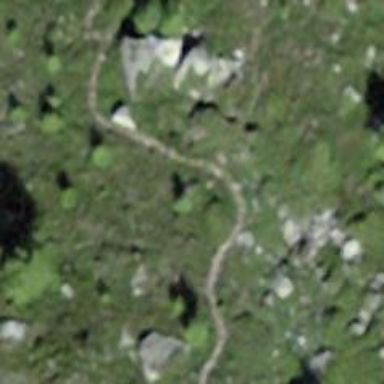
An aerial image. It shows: Path.